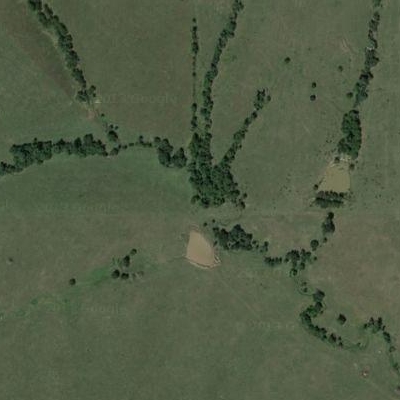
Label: Grass